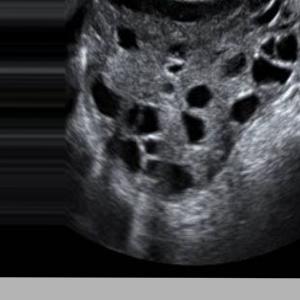
Label: infected